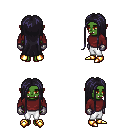
a pixel art fantasy rpg character, female body template, orc, green skin, maroon long-sleeve shirt, white pants, raven extra-long hairstyle, metal gloves, gold boots, four views (front, back, left, right), 2x2 character sprite sheet, small pixel art, hard edges, no anti-aliasing